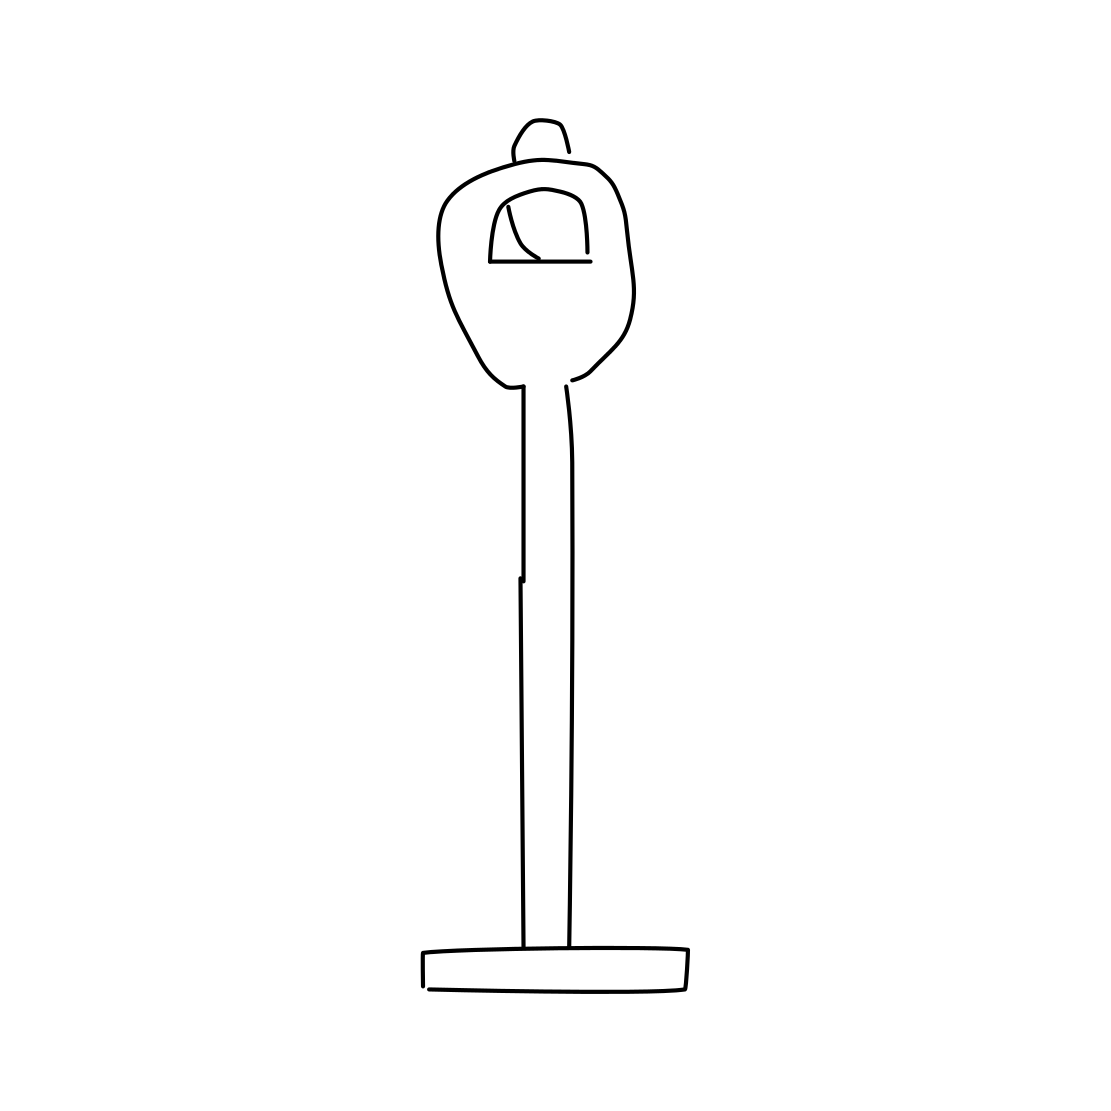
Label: parking meter